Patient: sex F, age 46
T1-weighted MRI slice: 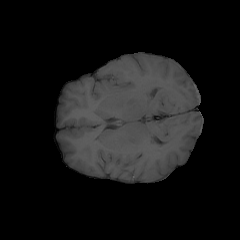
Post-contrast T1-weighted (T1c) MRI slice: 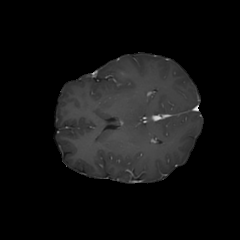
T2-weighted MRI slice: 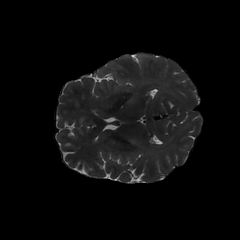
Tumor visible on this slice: yes
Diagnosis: Glioblastoma, IDH-wildtype
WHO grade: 4